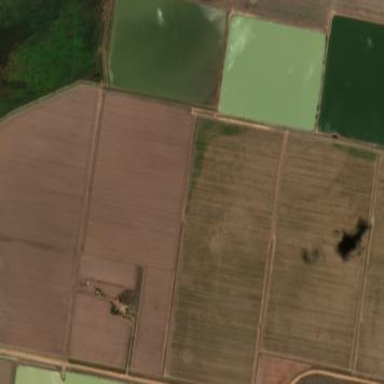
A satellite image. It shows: Farmland with cotton crop.